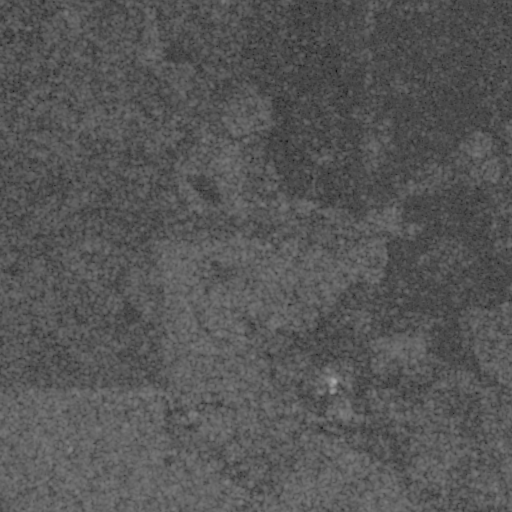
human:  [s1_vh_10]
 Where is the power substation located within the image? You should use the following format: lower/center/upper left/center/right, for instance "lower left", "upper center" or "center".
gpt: The power substation is located in the lower center of the image.
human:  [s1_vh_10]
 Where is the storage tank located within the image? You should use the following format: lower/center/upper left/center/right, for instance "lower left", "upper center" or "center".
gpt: The storage tank is located in the lower right of the image.
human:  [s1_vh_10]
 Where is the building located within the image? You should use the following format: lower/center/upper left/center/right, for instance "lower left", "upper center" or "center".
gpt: The building is located in the lower center of the image.
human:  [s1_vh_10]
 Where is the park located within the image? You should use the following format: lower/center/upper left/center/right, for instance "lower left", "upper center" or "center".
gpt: There is no park in the image.

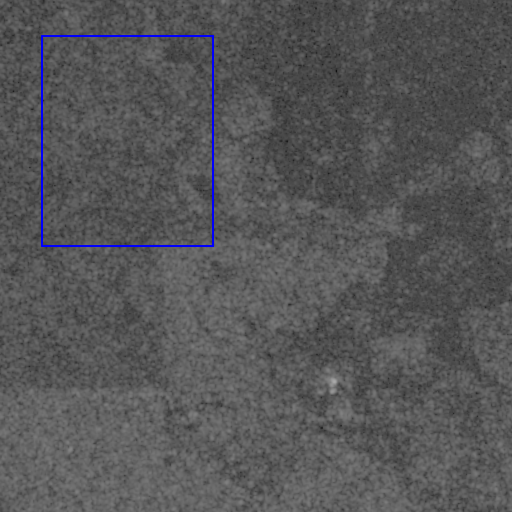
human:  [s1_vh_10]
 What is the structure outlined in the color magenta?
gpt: There is no magenta outline.
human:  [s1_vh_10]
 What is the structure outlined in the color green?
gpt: There is no structure outlined in green.